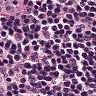
Metastatic tissue present: no